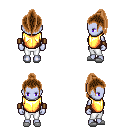
a pixel art fantasy rpg character, female body template, dark elf, purple skin, gold chest armor, white pants, brown long topknot hairstyle, leather bracers, white slippers, four views (front, back, left, right), 2x2 character sprite sheet, small pixel art, hard edges, no anti-aliasing